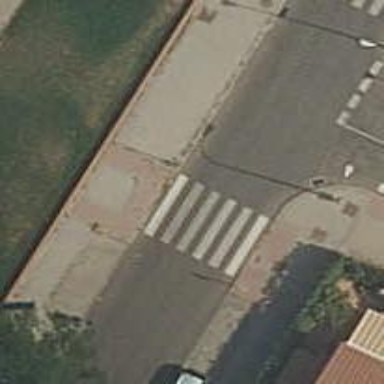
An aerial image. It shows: Zebra crossing on the road.